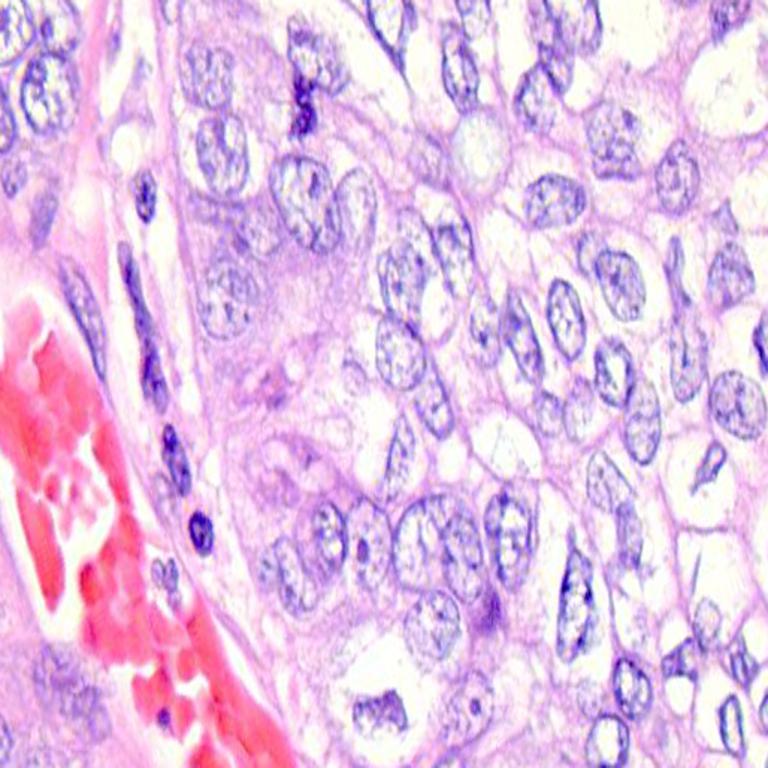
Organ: colon
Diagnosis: adenocarcinomas